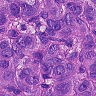
Metastatic tissue present: yes